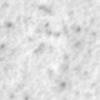
Label: no_change